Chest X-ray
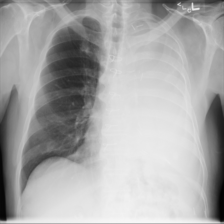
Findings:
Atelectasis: negative
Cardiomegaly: negative
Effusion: negative
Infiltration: negative
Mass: negative
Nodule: negative
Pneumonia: negative
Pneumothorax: negative
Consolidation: negative
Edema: negative
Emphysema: negative
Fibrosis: negative
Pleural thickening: negative
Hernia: negative